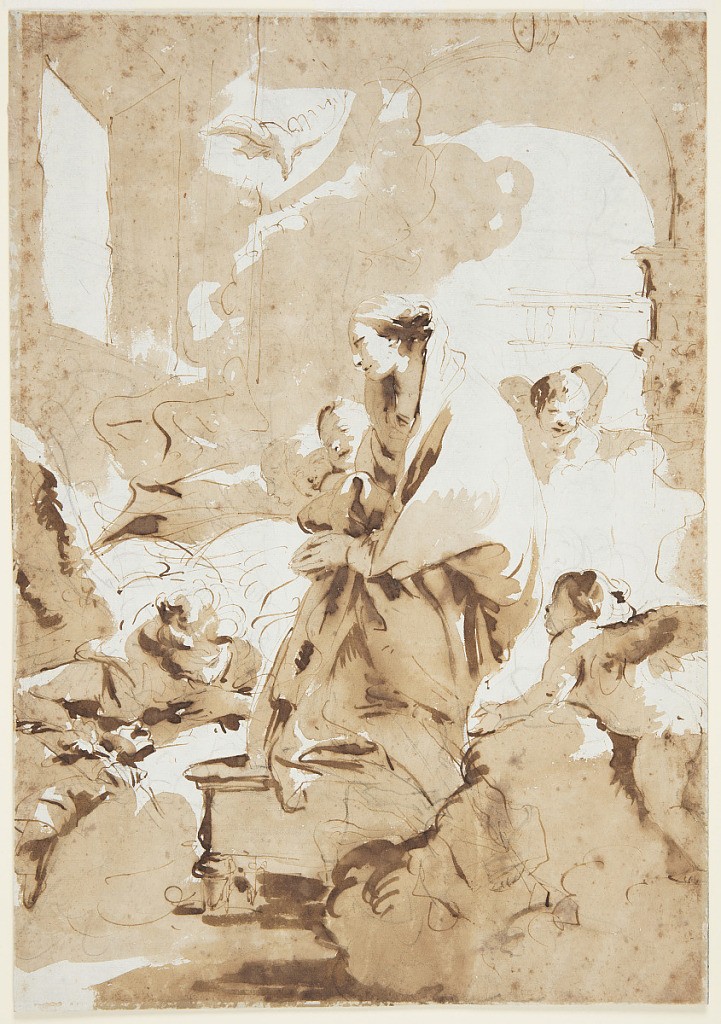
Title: The Annunciation
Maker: Giovanni Battista Tiepolo, Italian, 1692 - 1770
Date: ca. 1734–1736
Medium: Pen and brown ink, brush and brown wash over black chalk on off-white laid paper
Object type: Drawing
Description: The praying Virgin gazes at Gabriel kneeling and bowing low on clouds which cover most of the floor of the room. Cherubim surround the group with the Dove at top left.